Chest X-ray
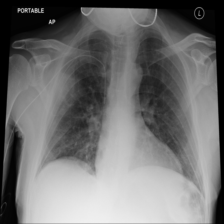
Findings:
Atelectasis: negative
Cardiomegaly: negative
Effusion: negative
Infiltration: positive
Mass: negative
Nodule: negative
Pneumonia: negative
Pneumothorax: negative
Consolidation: negative
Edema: negative
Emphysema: negative
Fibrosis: negative
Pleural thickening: negative
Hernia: negative